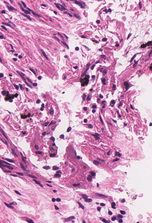
Tumor epithelial tissue: no
Tumor-associated stroma tissue: yes
Normal tissue: no